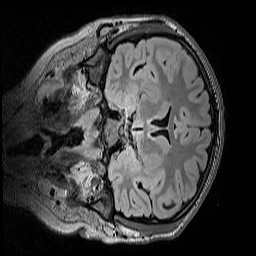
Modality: FLAIR
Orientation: coronal
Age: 11
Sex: female
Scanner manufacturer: siemens
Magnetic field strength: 3 T
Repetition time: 5 s
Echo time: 0.388 s